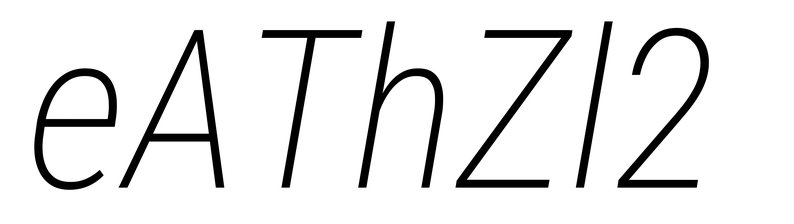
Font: Roboto-Italic_Condensed_ExtraLight_Italic